Interaction volume radius: 10 \u00c5
Interaction volume height: 20 \u00c5
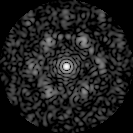
Disorder parameter: 0.7136